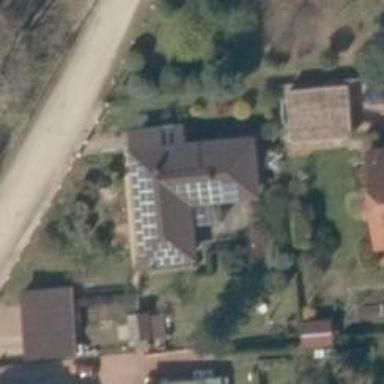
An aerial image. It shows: Simple and straightforward house.